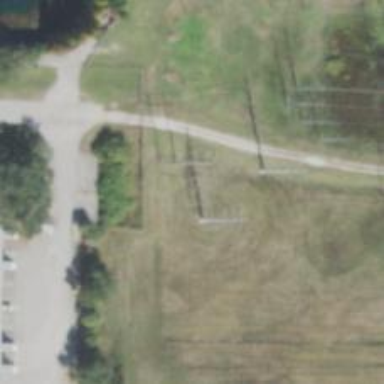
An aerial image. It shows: Power pole.